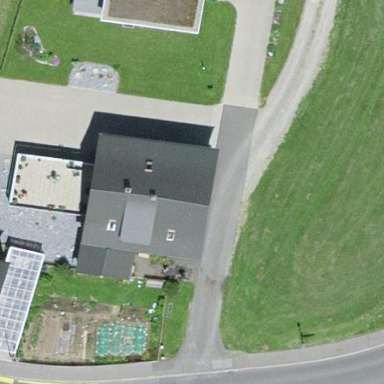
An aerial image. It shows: School building.